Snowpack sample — Buffalo Mountain, Silverthorne, Colorado, USA (1/25/25, 10:11 AM MST)
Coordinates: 39.6222, -106.1139
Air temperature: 22 °F
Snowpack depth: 110 cm
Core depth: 20 cm
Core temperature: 48.2 °F
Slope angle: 12°, slope face: 102°
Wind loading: high
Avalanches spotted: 0
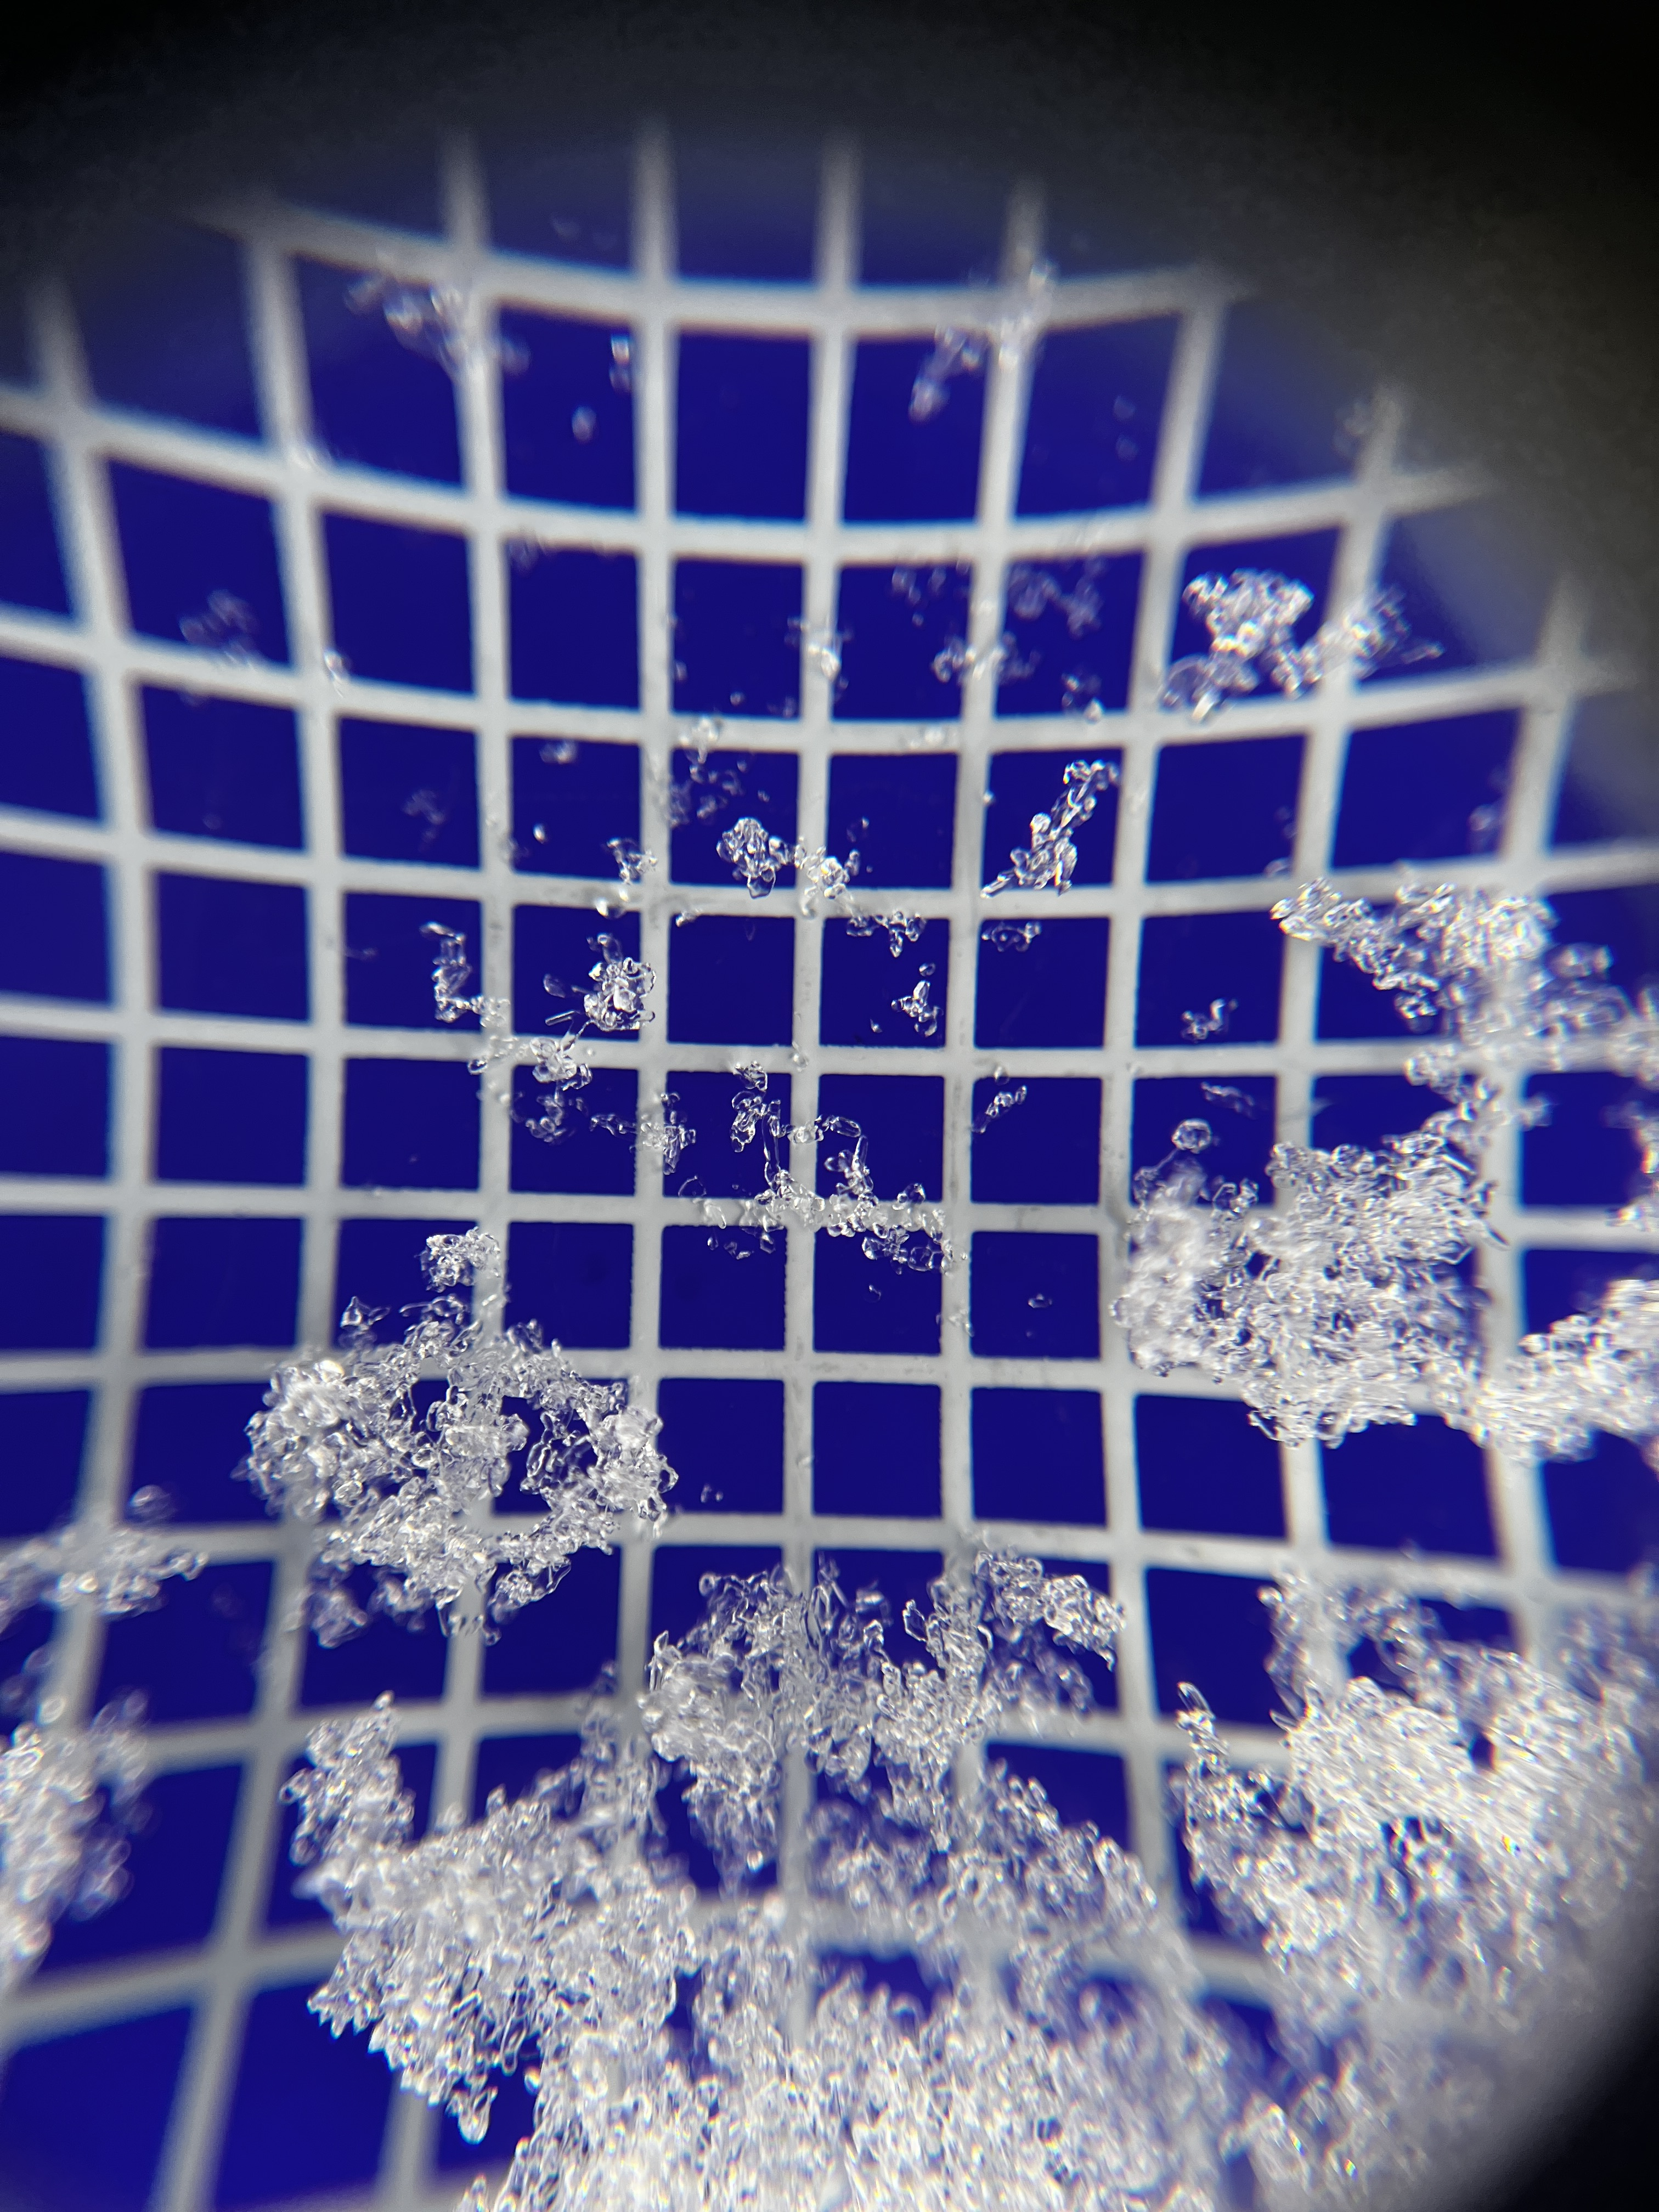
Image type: magnified_profile
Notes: No avalanches nearby, collected on the outskirts of a fire break 15 meters from the treeline, on way to Buffalo and Red Mountain